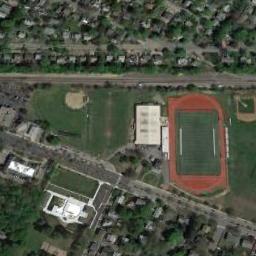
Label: ground_track_field